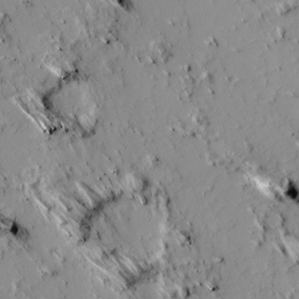
Label: non_frost